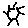
Label: sun